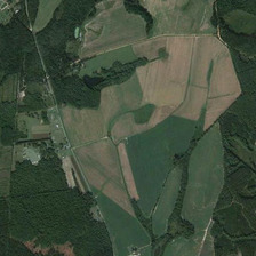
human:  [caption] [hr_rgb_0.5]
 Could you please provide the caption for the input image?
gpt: Aqua farm in cream color is between two woods.

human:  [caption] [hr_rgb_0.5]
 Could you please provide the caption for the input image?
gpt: Between the two lands is a light green forest.

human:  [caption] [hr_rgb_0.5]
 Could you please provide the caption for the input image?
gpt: this farmland with light green parts and bald ones mixes up with those deep green woods .

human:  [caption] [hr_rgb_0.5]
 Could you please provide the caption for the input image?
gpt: the green and white farmland is between two forest .

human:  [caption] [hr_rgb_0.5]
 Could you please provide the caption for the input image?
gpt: The coloured cream and the aquarium are between two forests.